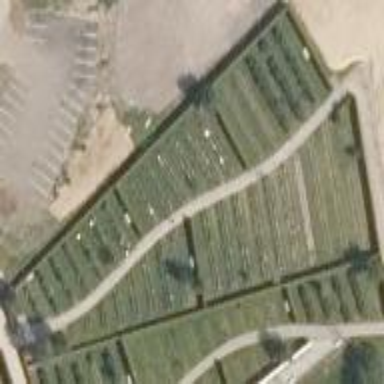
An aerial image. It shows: Sector within cemetery.